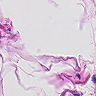
Metastatic tissue present: no